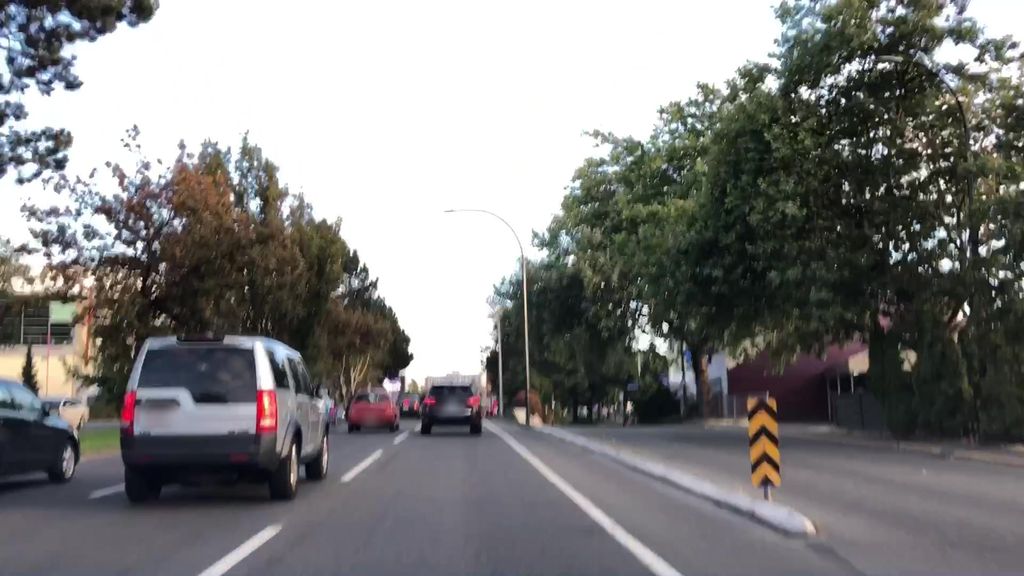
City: victoria